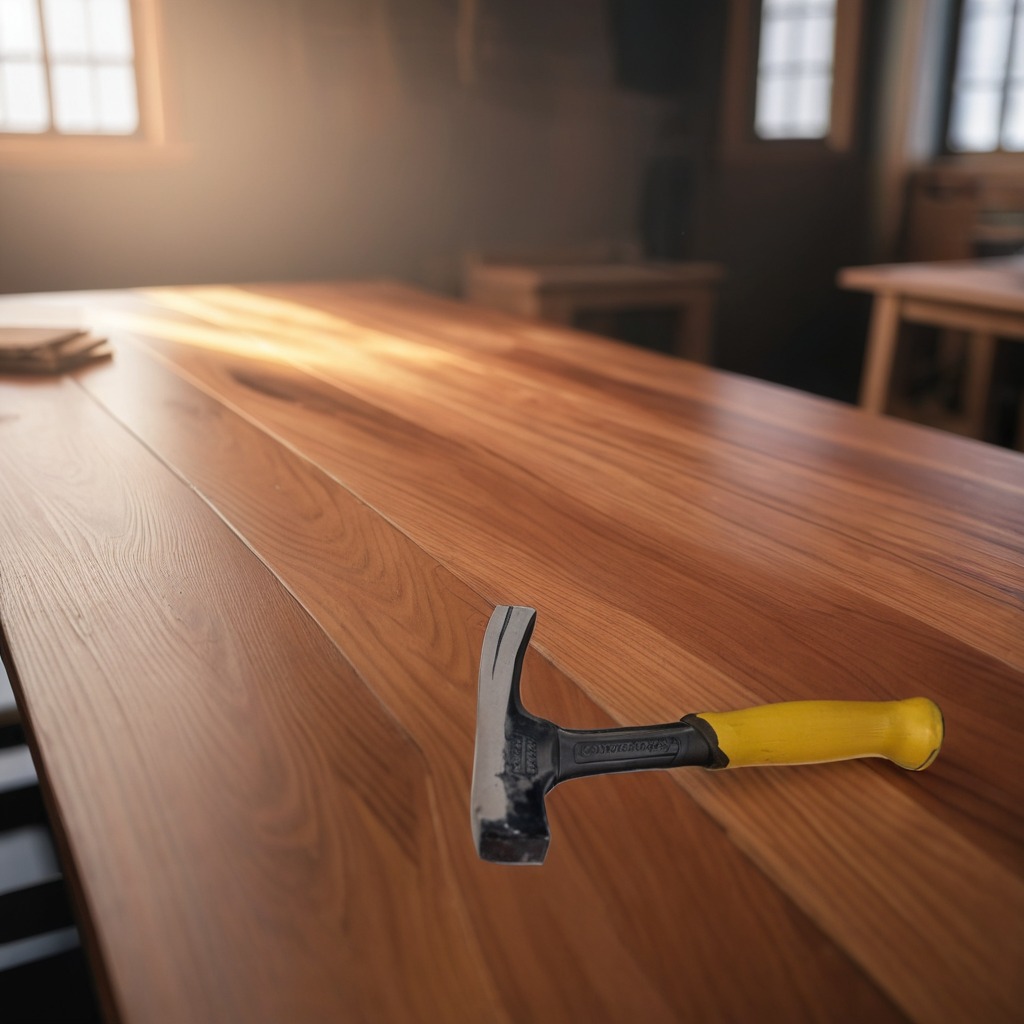
A hammer is lying on the wooden table in a carpentry studio.